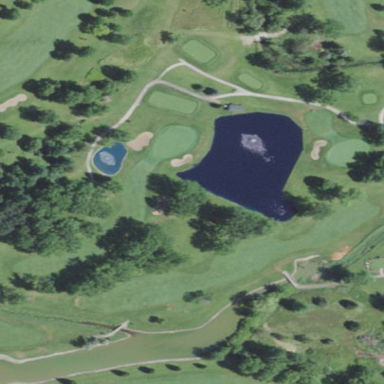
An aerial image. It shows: Water hazard in golf course. The hazard is natural water feature.